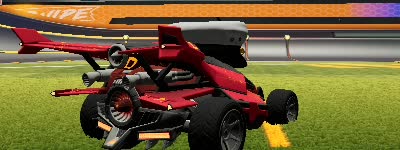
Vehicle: aftershock